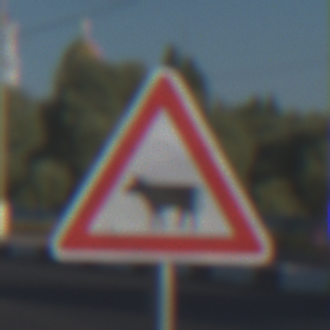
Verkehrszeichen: ViehtriebRechts
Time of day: MorningAfternoon
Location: Outdoor (Urban)
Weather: Clear
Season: NotSpecified
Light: Natural